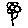
Label: flower